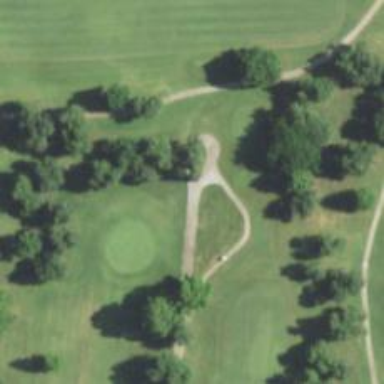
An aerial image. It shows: Path designed for golf carts.